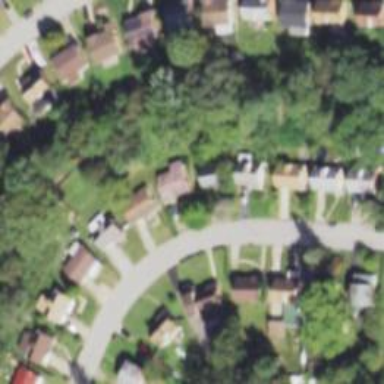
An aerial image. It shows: Driveway.